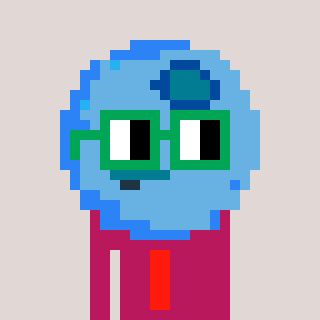
a pixel art character with square green glasses, a blueberry-shaped head and a darkpink-colored body on a warm background